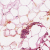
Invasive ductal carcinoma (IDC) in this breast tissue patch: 0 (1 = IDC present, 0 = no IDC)